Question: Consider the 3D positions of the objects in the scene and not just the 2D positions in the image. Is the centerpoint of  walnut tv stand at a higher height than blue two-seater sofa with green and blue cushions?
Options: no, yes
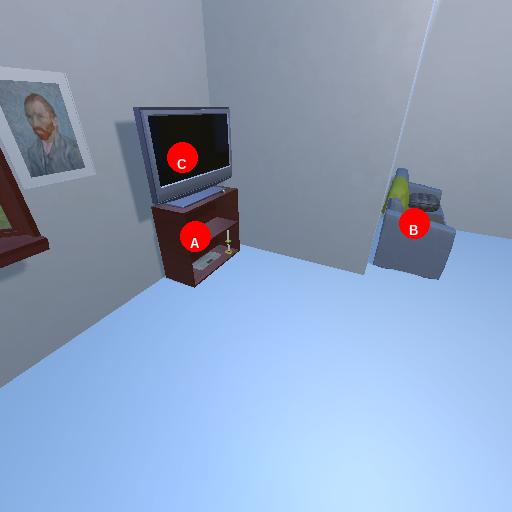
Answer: no